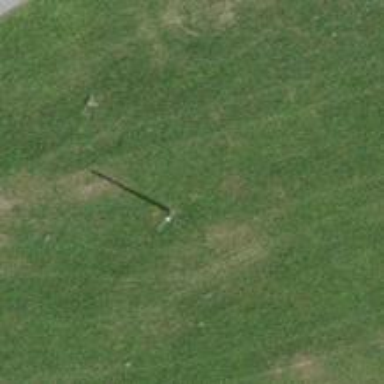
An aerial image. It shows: Power pole.